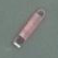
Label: civil